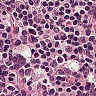
Metastatic tissue present: no